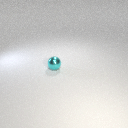
small cyan metal sphere